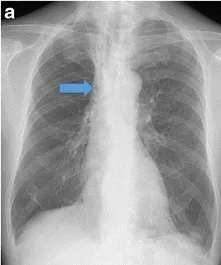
A; An original chest X-ray is shown.
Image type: radiology (x_ray)